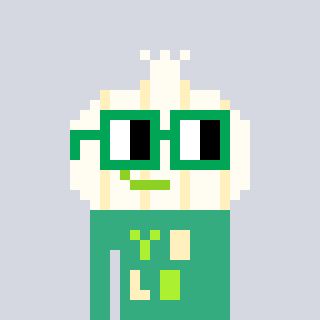
a pixel art character with square green glasses, a garlic-shaped head and a teal-colored body on a cool background